Question: I have this linked tables on my access and I want to get the connection of it
Here is the screenshot

In my vba I tried this code but does not work because my stored procedure does not execute
'''
Dim adocmd As New ADODB.Command
DoCmd.Maximize
adocmd.ActiveConnection = Application.CurrentProject.Connection.ConnectionString
adocmd.CommandType = adCmdStoredProc
adocmd.CommandText = "spr_DECSBillingSchedule"
adocmd.CommandTimeout = 0
On Error Resume Next
adocmd.Execute , , adExecuteNoRecords
Set adocmd = Nothing
On Error GoTo 0
'''
How can I possibly fix this issue? thanks!
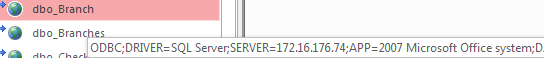
Answer: The definitions for tables are stored in a system table called MSysObjects, the connection string is in field 'Connect'. You can access this table to get the connection string as and when you want to run the sproc (you'll need to reference a table you know is in the same database, I have front ends linked to multiple databases), though as the connection string does not change you may be better to set it to a global variable or just hard code it in (which i have fallen into the habit of doing).
Below is an example of a function I use to execute a sproc, the sproc returns a value to confirm it has completed successfully, which is returned in @Ret. Hope this helps.
'''
Function LogImportFile(strFile As String) As Long
On Error GoTo Err_Handle_LogImportFile
Set cnn = CreateObject("ADODB.Connection")
cnn.ConnectionString = "DRIVER={SQL Server};SERVER=[Server];DATABASE= _
[DatabaseName];Trusted_Connection=Yes"
' The above is for linking to a SQL Server table using a DSN less connection
' which I would highly recommend (DSN less) if you plan to distribute your
' database
cnn.Open cnn.ConnectionString
Set cmd = CreateObject("ADODB.Command")
cmd.ActiveConnection = cnn
cmd.CommandType = adCmdStoredProc
cmd.CommandText = "cmsUser.usp_LogImportFile"
cmd.CommandTimeout = 0
Set param = cmd.CreateParameter("@FileName", adVarChar, adParamInput, _
200, strFile)
cmd.Parameters.Append param
Set param = cmd.CreateParameter("@Ret", adInteger, adParamOutput)
cmd.Parameters.Append param
cmd.Execute
LogImportFile = cmd.Parameters("@Ret")
Exit_Proc:
Set cnn = Nothing
Set cmd = Nothing
Set param = Nothing
Exit Function
Err_Handle_LogImportFile:
Msgbox "LogImportFile - " & Err.Number & " - " & Err.Description
LogImportFile = -1
GoTo Exit_Proc
End Function
'''